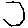
Label: hexagon